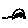
Label: car